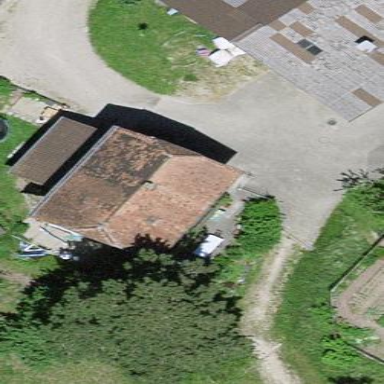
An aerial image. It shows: Residential building.